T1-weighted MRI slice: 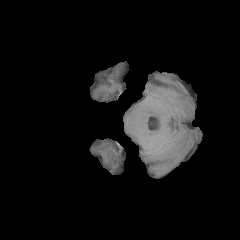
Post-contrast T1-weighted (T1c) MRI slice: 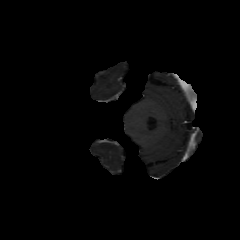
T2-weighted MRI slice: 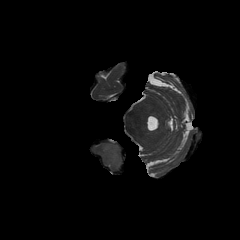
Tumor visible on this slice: yes